Field crop: maize
Growth stage: 2
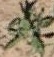
Species: atriplex